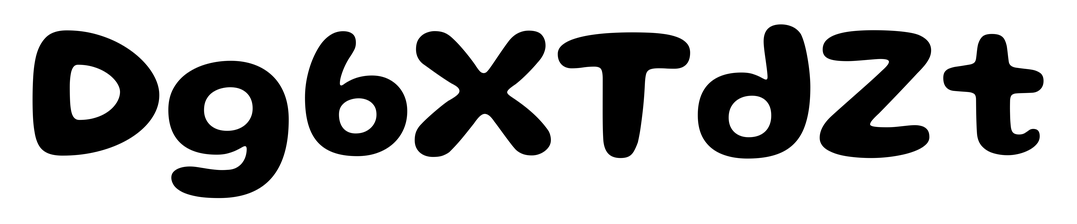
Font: Gluten_SemiBold